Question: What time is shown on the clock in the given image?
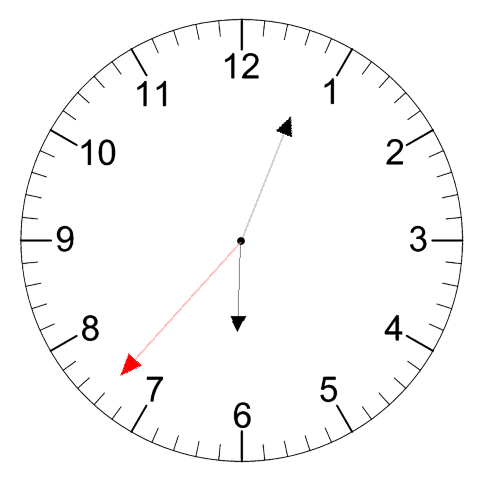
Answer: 06:03:37